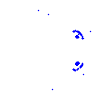
Particle: electron